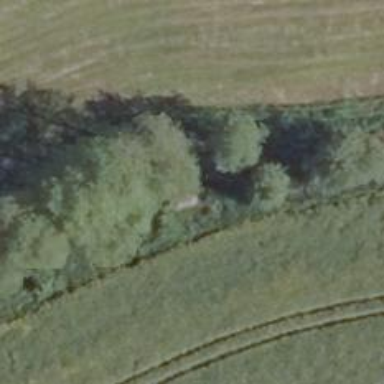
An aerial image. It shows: Row of trees in natural setting.